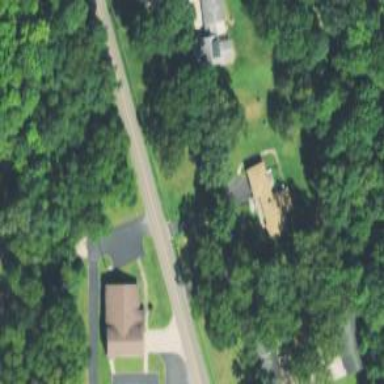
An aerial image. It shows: Driveway.